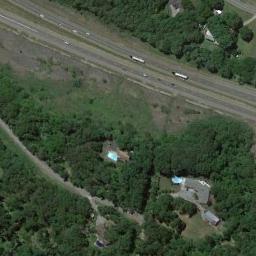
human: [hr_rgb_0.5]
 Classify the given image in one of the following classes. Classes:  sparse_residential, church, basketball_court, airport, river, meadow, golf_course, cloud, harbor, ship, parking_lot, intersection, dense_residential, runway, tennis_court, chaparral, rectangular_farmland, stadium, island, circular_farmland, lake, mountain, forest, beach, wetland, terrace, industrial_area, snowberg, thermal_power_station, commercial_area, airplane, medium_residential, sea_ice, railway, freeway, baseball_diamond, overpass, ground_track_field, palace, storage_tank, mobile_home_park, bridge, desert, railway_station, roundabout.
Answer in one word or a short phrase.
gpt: freeway